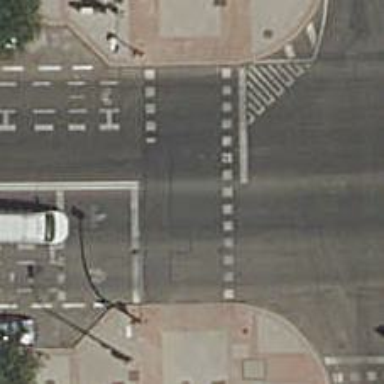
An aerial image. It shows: Road crossing with traffic signals.